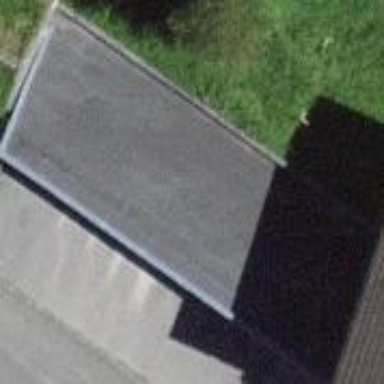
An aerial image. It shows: Garage.